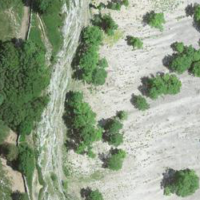
EUNIS habitat code: 24
Species observed at this site:
Astrantia major
Fagus sylvatica
Campanula glomerata